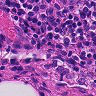
Metastatic tissue present: no